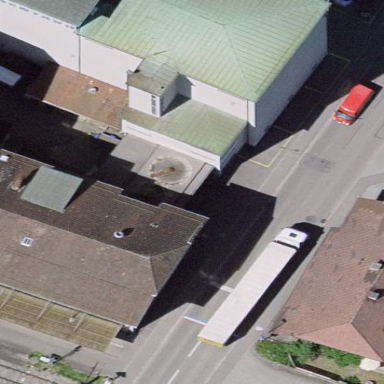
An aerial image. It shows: Industrial building with flat roof.